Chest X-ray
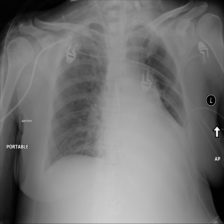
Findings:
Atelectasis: positive
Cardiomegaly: negative
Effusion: negative
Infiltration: negative
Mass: negative
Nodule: negative
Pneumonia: negative
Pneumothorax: negative
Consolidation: positive
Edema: negative
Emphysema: negative
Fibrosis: negative
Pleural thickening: negative
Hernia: negative